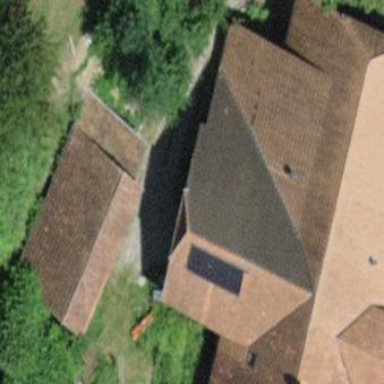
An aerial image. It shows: Farm building.